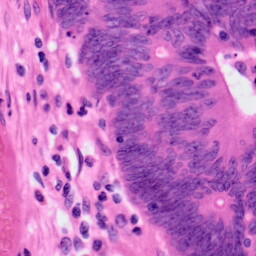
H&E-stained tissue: Colon